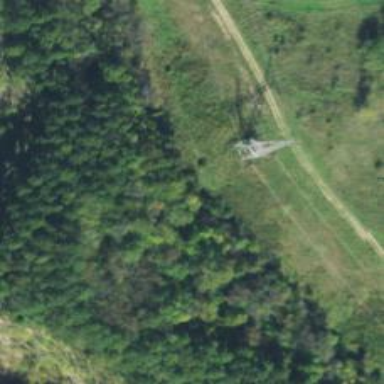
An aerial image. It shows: Lattice structure tower used for power distribution.